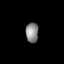
Tissue: lung
Cell type: Epithelial cells
Senescence score: 0.2133
Nuclear area (px): 249
Mean DAPI intensity: 137.076